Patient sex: M
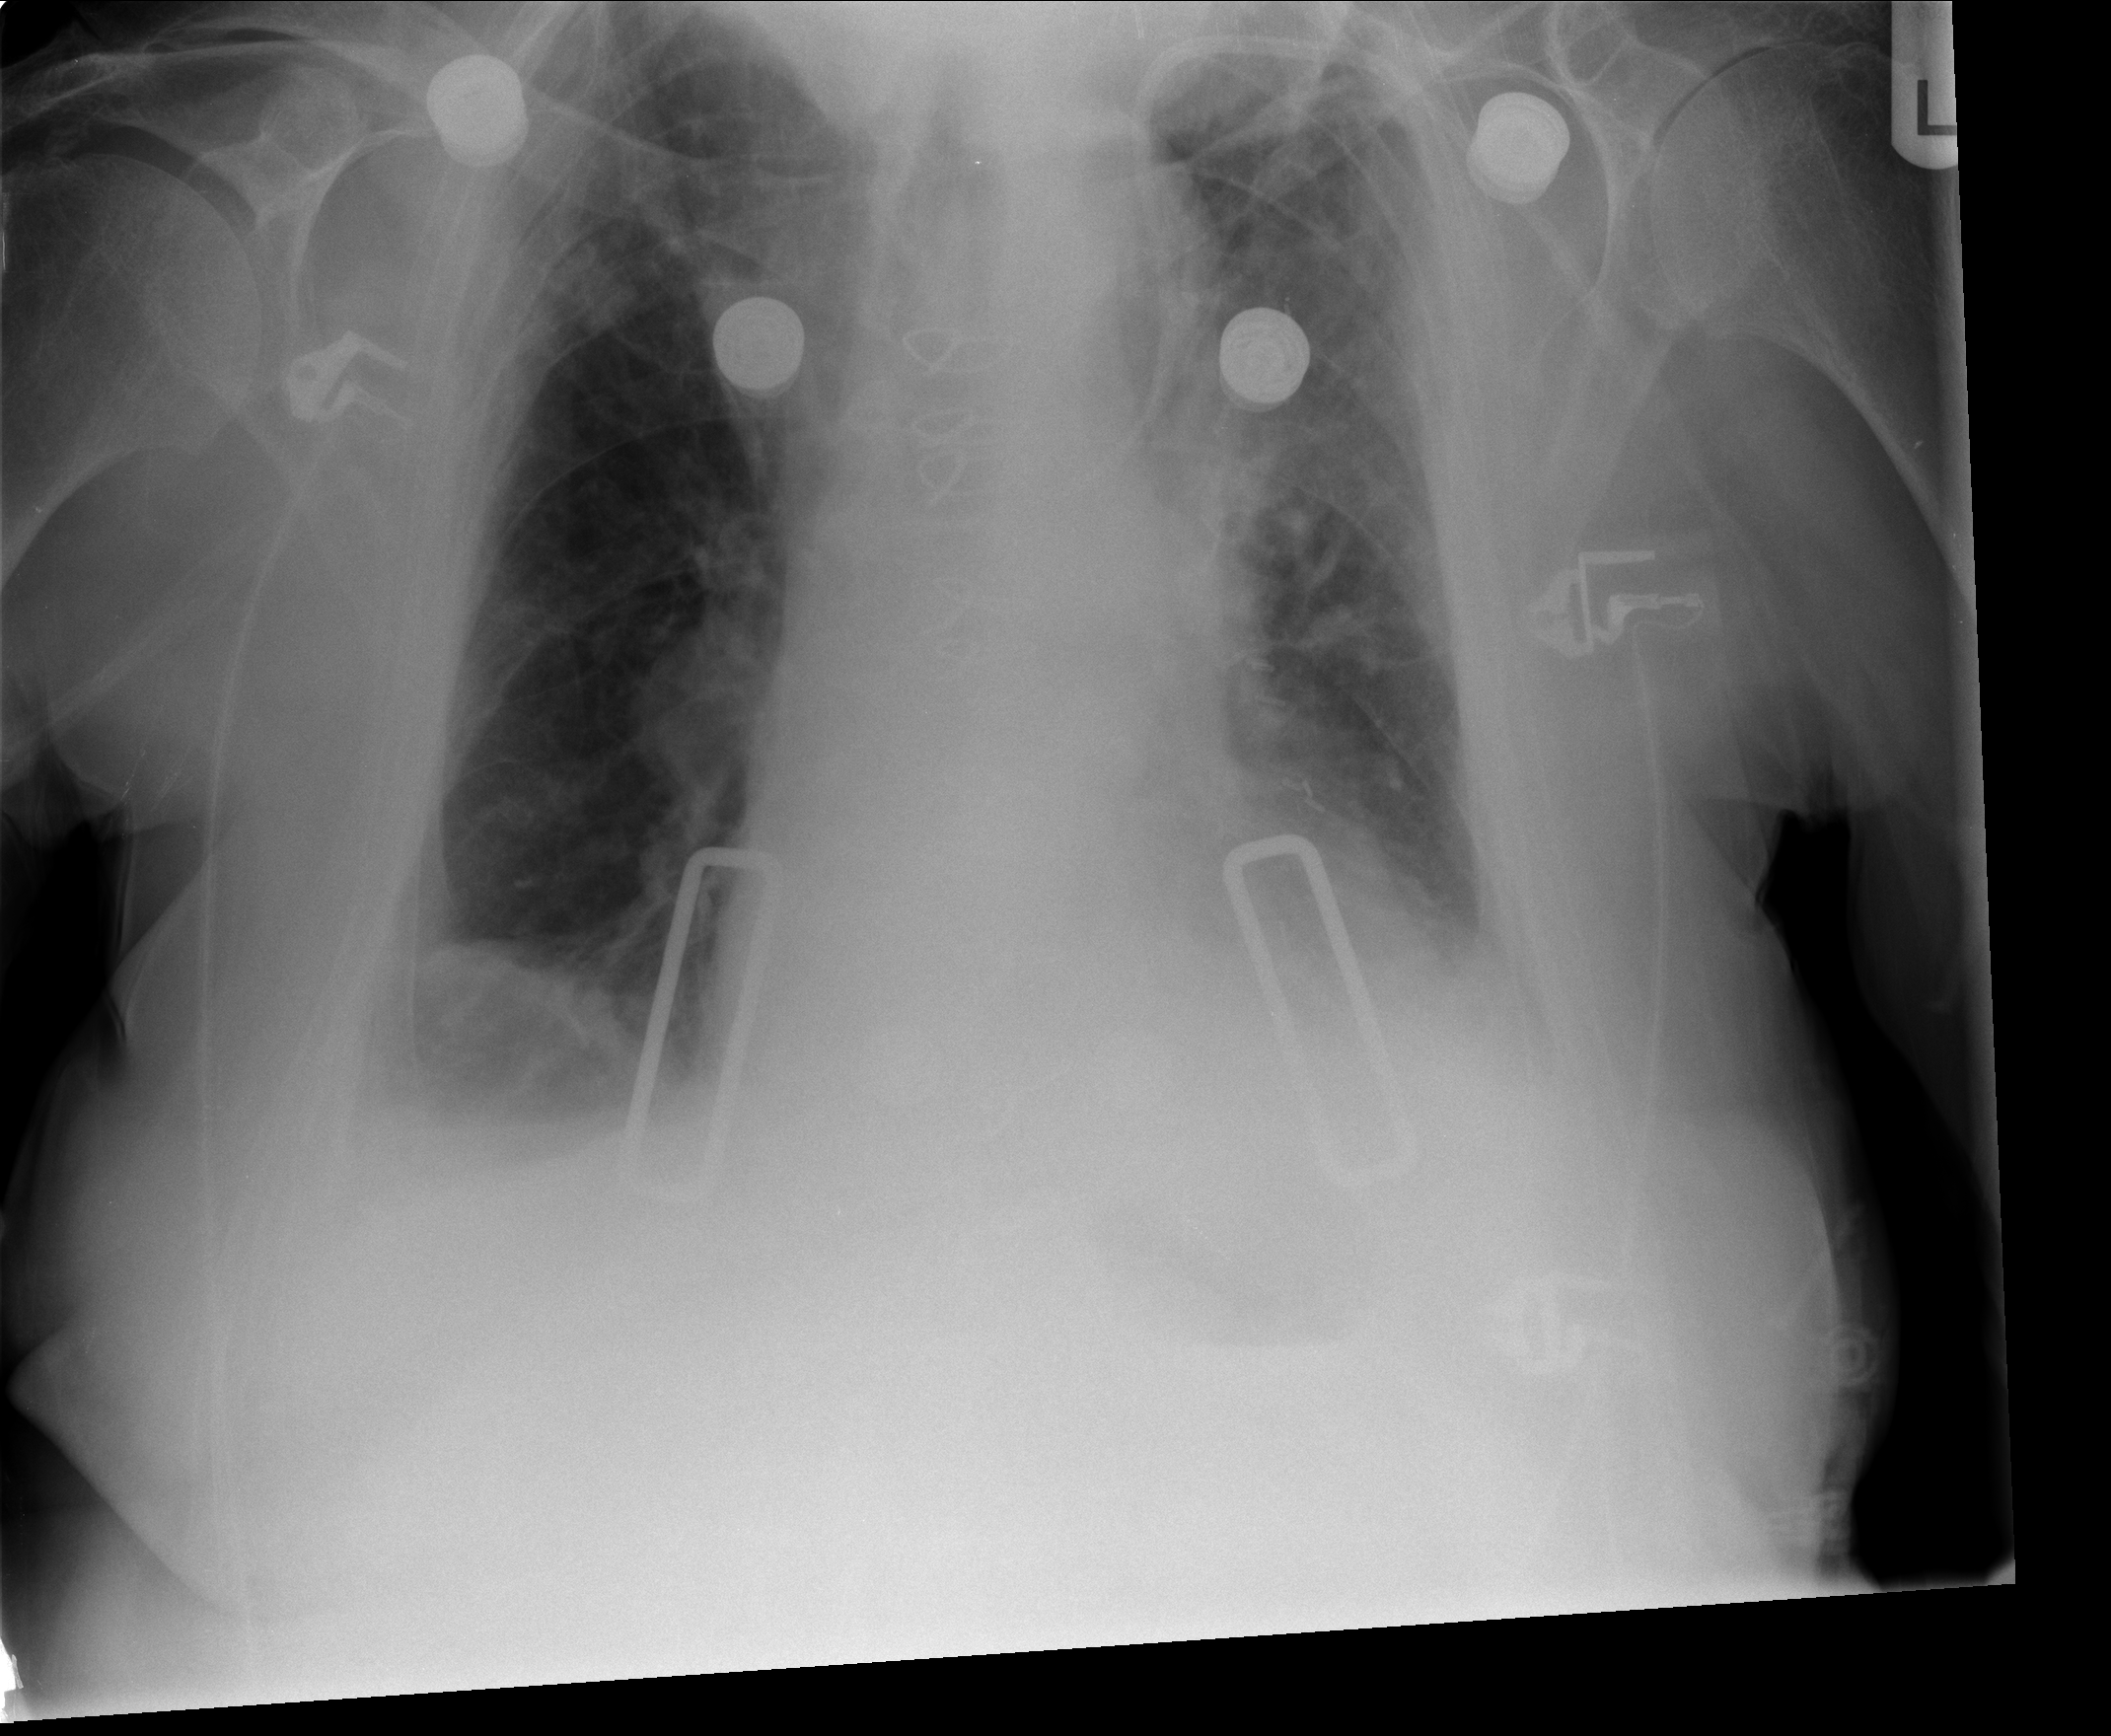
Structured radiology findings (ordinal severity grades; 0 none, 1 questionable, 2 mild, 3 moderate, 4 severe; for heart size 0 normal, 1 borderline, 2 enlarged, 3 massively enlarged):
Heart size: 2
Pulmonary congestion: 0
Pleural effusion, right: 2
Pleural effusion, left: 3
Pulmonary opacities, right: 0
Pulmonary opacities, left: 0
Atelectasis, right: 2
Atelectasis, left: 2